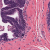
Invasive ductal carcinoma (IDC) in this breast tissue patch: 0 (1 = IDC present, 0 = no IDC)